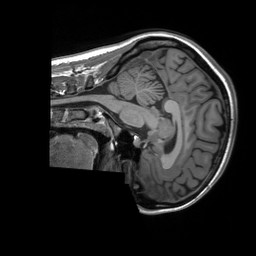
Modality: T1w
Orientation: sagittal
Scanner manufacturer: siemens
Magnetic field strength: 3 T
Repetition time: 2.3 s
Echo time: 0.00207 s